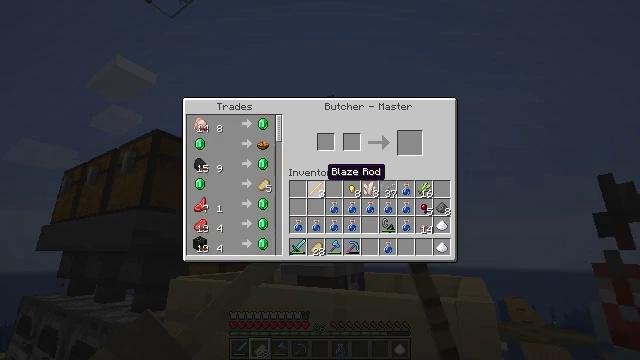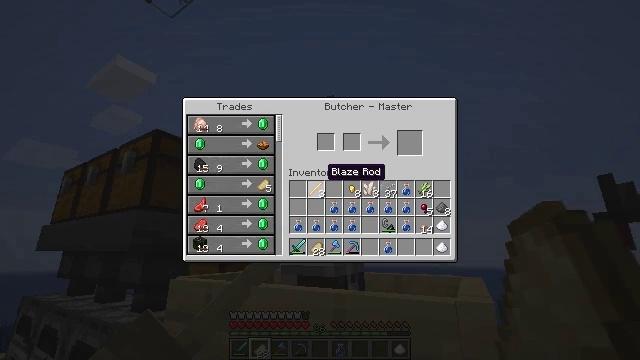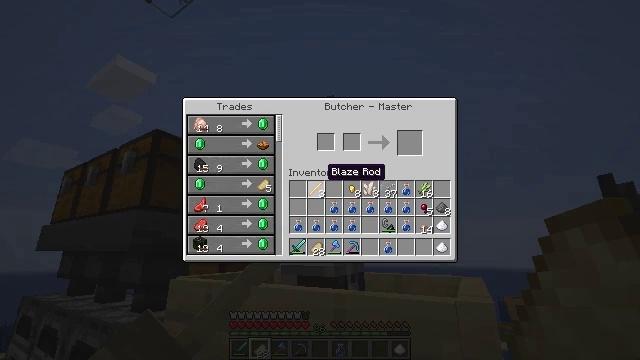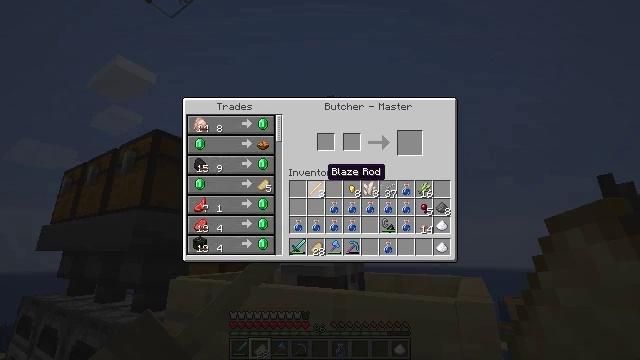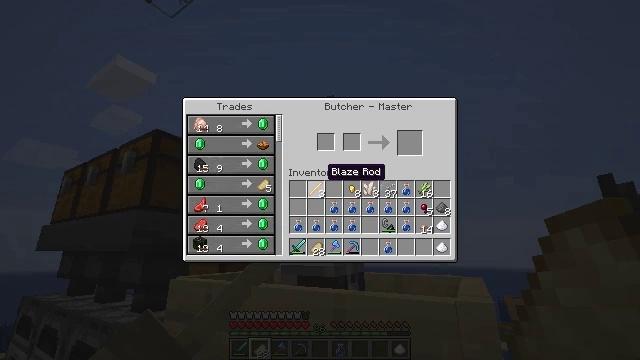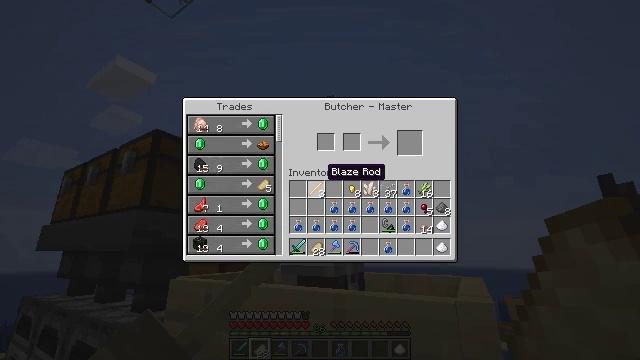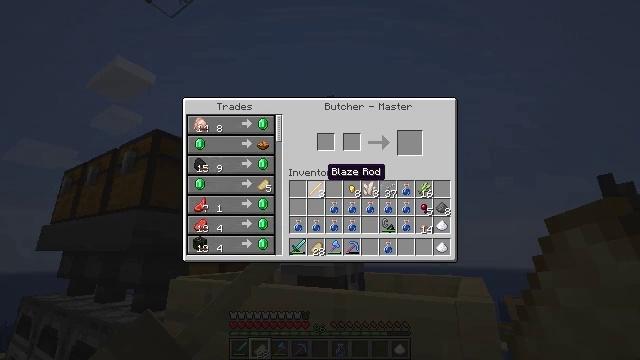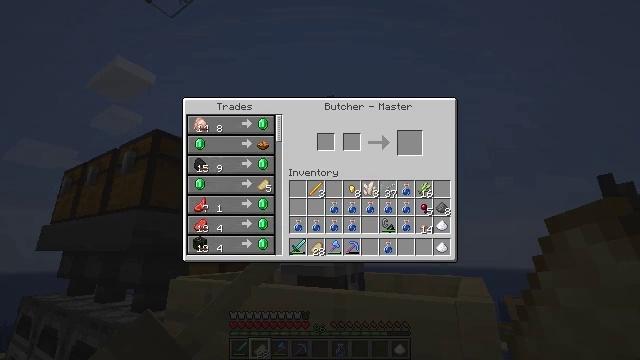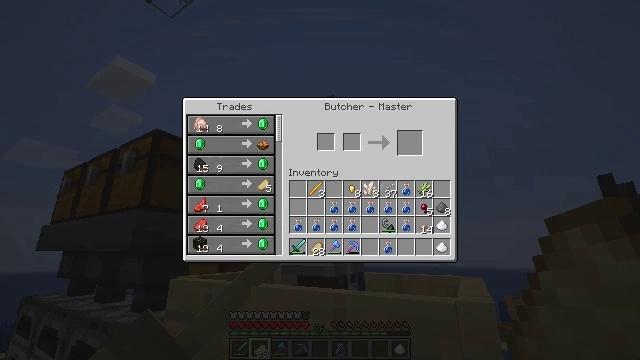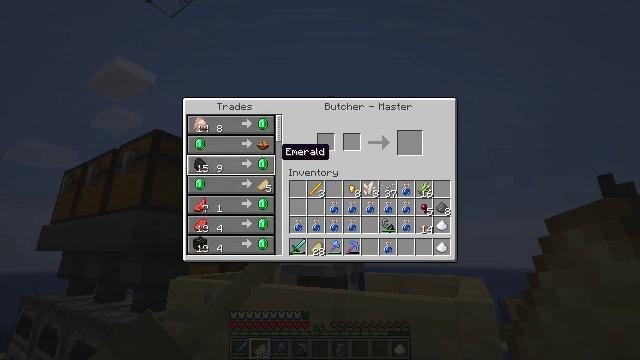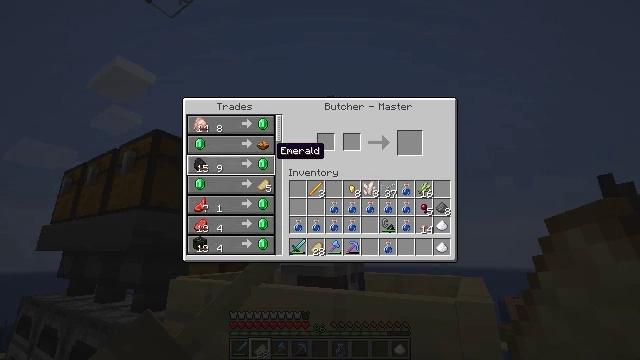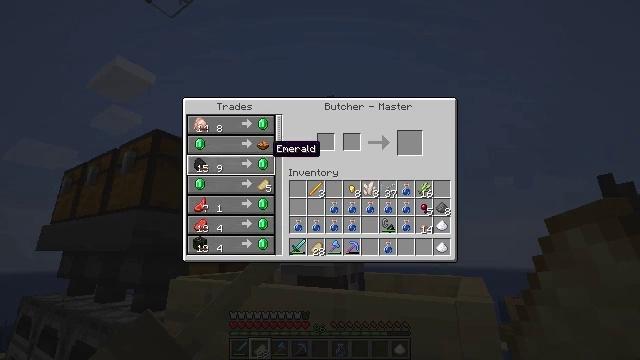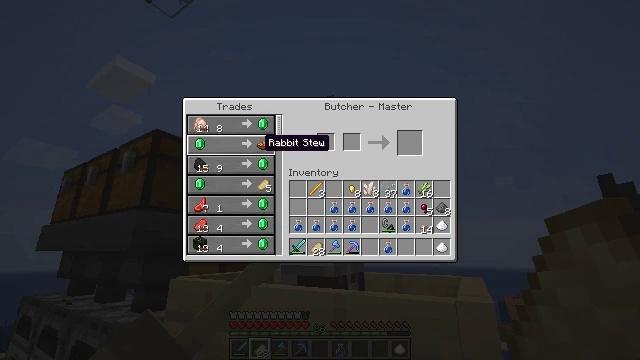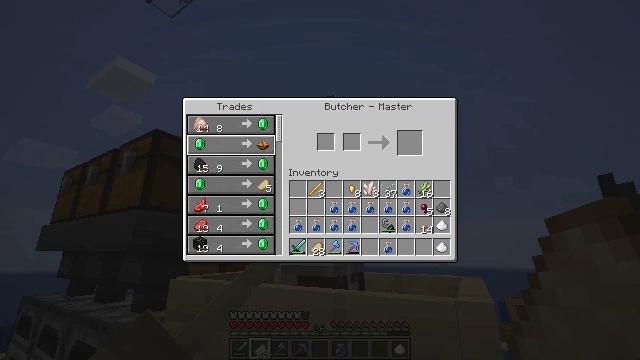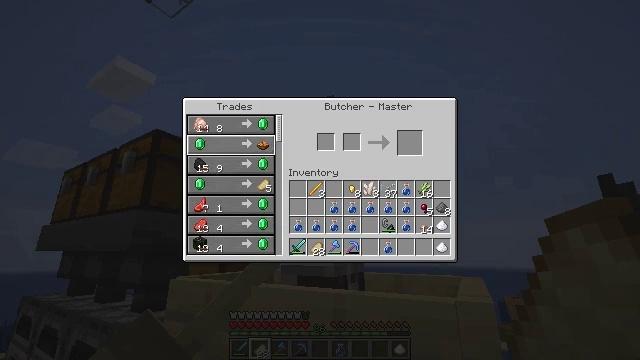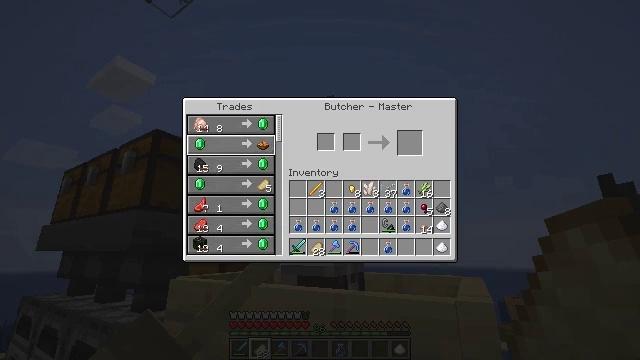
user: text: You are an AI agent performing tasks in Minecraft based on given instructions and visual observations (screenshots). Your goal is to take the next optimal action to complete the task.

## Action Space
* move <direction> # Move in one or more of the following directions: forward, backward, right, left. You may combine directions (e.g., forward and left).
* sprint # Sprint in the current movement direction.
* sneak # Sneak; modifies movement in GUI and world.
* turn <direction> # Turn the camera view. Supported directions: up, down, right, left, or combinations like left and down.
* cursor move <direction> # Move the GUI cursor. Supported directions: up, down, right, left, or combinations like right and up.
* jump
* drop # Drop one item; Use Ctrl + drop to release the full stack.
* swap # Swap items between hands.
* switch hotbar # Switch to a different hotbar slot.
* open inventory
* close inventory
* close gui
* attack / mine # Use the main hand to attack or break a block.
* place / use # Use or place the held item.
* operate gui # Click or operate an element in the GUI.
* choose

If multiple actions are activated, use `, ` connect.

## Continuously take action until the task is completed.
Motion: motion action
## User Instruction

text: Mix spider eye, mushroom, and sugar to make a fermented spider eye.
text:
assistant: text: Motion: no_op
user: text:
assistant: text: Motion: no_op
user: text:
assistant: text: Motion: no_op
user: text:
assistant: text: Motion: no_op
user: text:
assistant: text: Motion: no_op
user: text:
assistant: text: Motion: no_op
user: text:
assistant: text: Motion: no_op
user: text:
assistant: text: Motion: cursor move left and up
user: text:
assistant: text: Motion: cursor move left
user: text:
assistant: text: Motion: no_op
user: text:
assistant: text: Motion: no_op
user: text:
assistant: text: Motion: cursor move left
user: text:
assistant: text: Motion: no_op
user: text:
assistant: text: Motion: no_op
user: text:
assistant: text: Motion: no_op
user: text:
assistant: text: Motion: no_op
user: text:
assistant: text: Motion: no_op
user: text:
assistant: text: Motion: no_op
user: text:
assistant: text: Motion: no_op
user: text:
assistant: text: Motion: no_op
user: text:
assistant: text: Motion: no_op
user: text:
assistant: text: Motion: no_op
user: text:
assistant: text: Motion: cursor move down
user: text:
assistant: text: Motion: cursor move down
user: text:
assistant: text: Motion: no_op
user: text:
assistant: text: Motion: no_op
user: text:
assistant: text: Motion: no_op
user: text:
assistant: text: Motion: no_op
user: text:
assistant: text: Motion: no_op
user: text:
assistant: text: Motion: no_op